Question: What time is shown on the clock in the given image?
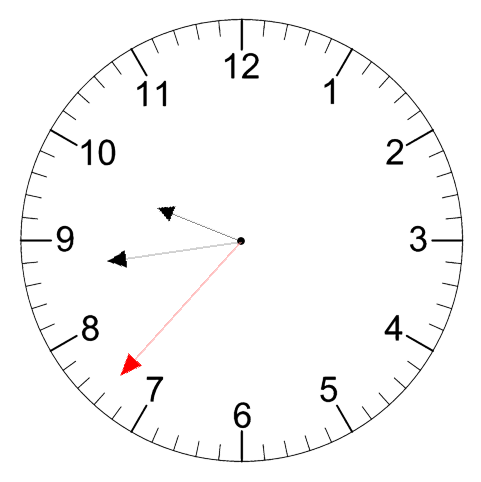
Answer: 09:43:37